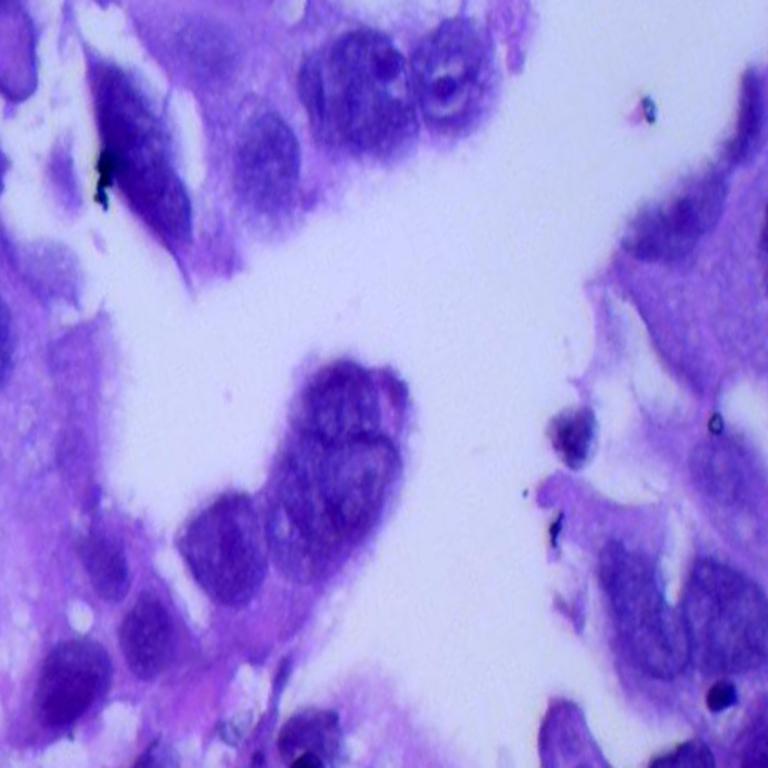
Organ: lung
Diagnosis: adenocarcinomas